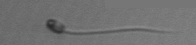
Label: flagellate